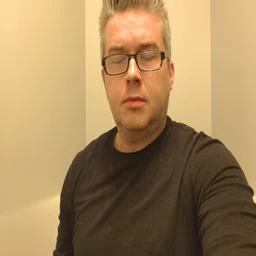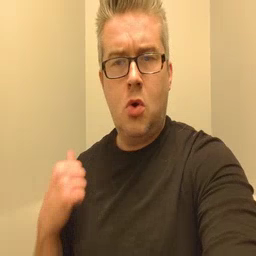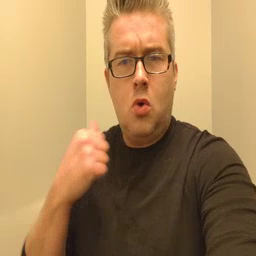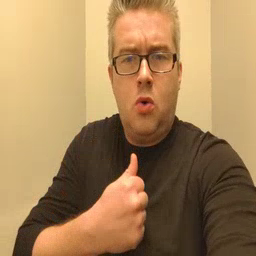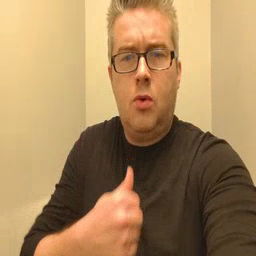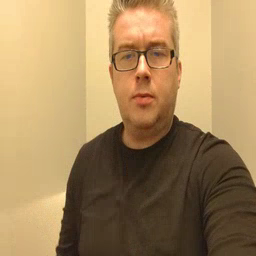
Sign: jacket